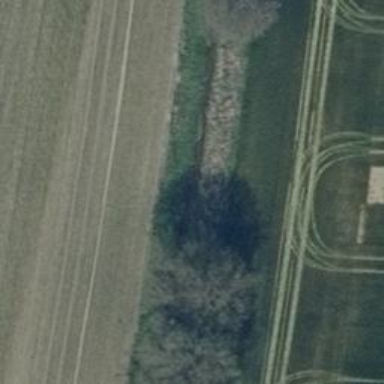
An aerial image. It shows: Row of deciduous broadleaved trees.